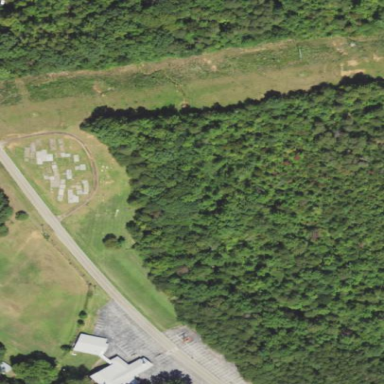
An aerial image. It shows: Grave yard.